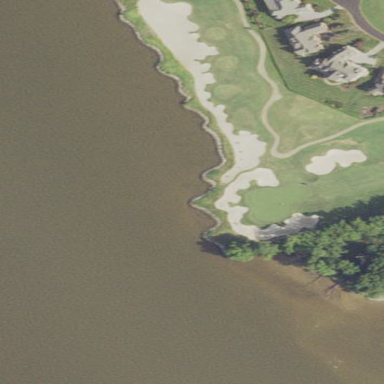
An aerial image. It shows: Sandy area is golf bunker.